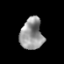
Tissue: prostate
Cell type: T cells
Senescence score: 0.3547
Nuclear area (px): 704
Mean DAPI intensity: 150.251